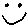
Label: smiley face